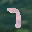
Label: 7